Question: > I want to know how the codechef compiler works. Actually not only codechef compiler how other competitive platforms compilers works on backend. Because the output which I used to get on my local compiler sometimes differ from the online compilers specifically on codechef.
For example on my local compiler when I am running the below code I am getting the correct output :
'''
#include <iostream>
#include <vector>
#include <algorithm>
using namespace std;
int main()
{
// your code goes here
int t;
cin >> t;
while (t--)
{
int val, N, Z, count = 0, evacuate = 0;
vector<int> v;
cin >> N >> Z;
for (int i = 0; i < N; i++)
{
cin >> val;
v.push_back(val);
}
std::make_heap(v.begin(), v.end());
while (Z > 0)
{
int power = v.front();
Z = Z - power;
std::pop_heap(v.begin(), v.end());
v.pop_back();
power = power / 2;
if (power)
{
v.push_back(power);
std::push_heap(v.begin(), v.end());
}
else if(power == 0 && Z > 0){
evacuate = 1;
break;
}
if (Z < 0)
{
count++;
break;
}
count++;
}
if (evacuate)
cout << "Evacuate" << endl;
else
cout << count << endl;
}
}
'''
while the same code when I am running on codechef compiler to solve <URL>

Also, the code working on <URL>.
How CodeChef Compiler Working and How the outputs in both are differing ? May be the problem can be on code too but locally, I am getting the correct outputs for the inputs provided manually.
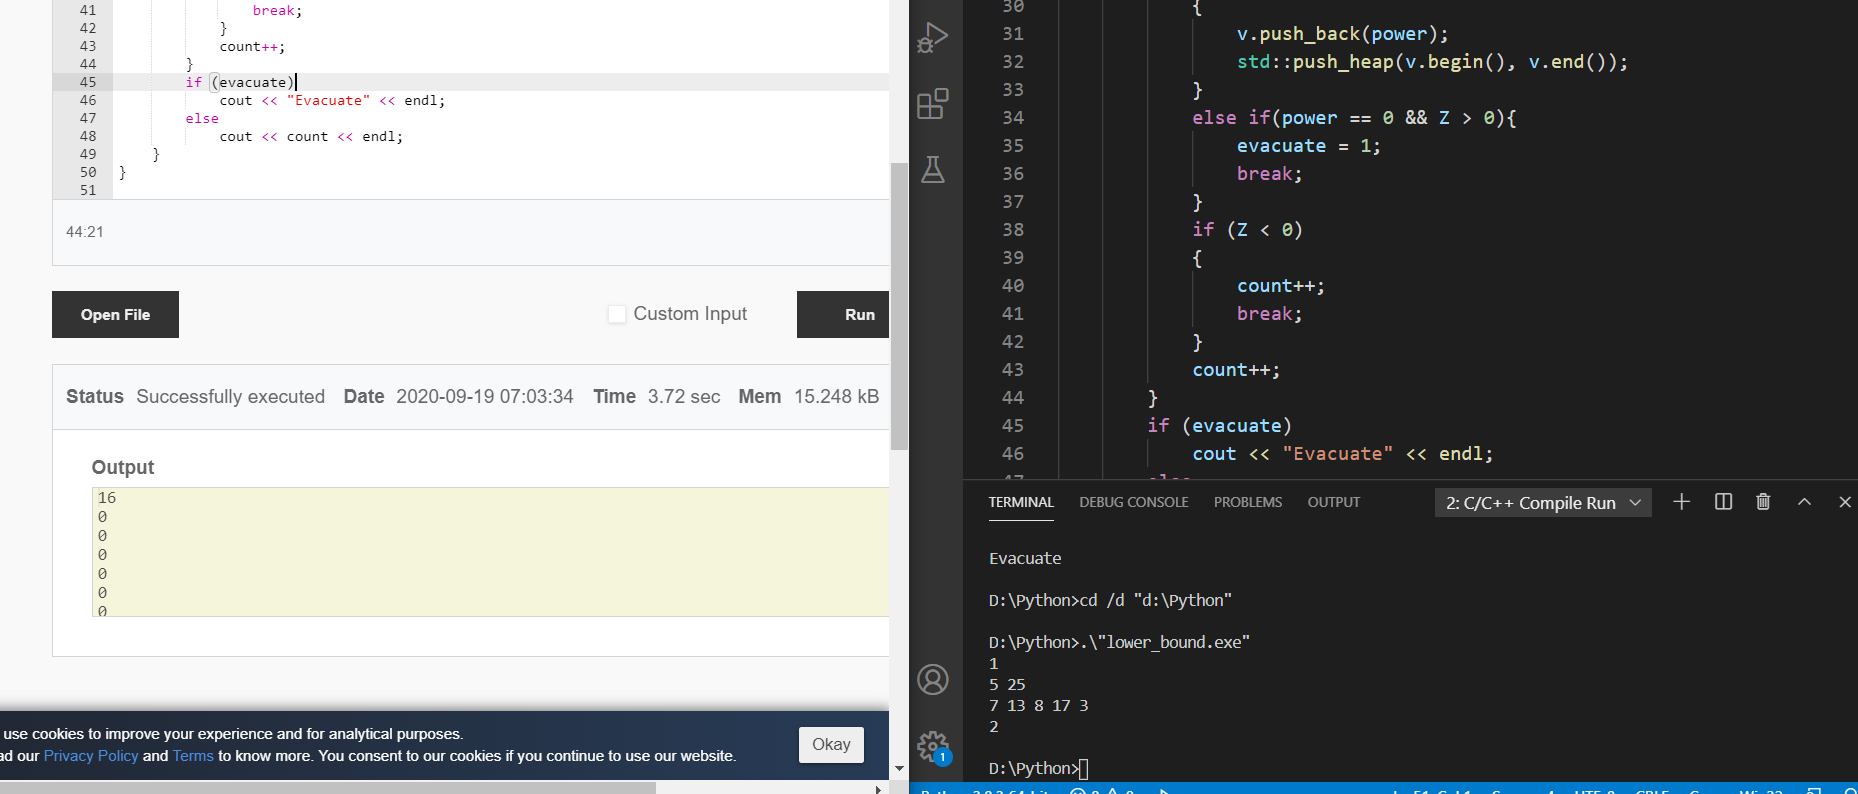
Answer: Just checked, your code work just fine. The problem is that you didn't have anything for the input.
Check the "custom input", then enter "1 5 25 7 13 8 17 3", and you would see the result as expected.
## Edit:
<URL>
To do that, you would first check the checkbox in the red circle, then a text box would show underneath, where you can type in your test case in the blue box.